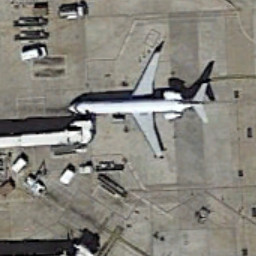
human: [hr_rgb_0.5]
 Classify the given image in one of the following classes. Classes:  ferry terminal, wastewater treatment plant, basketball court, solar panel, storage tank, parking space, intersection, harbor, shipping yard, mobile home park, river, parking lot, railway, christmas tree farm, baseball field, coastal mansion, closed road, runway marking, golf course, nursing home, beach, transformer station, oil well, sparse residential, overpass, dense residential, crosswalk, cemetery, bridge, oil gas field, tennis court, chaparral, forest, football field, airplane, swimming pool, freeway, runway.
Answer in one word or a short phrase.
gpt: airplane